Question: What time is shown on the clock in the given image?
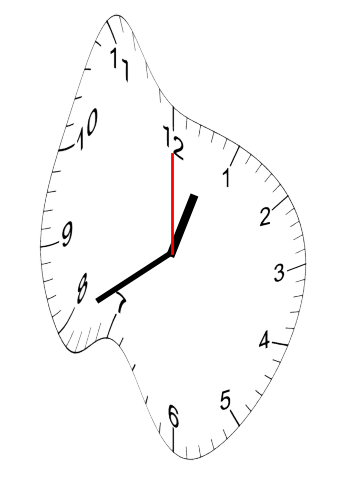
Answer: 12:40:00